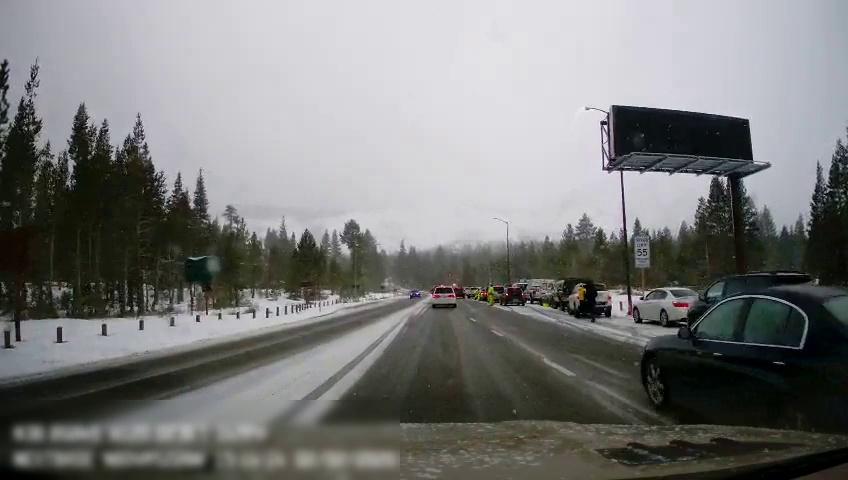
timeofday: Day
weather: Snowy
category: Drivable Space
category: Vehicles | Car
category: Vehicles | Van
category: Vehicles | SUV
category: Vehicles | Car
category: Vehicles | SUV
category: Pedestrians
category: Vehicles | Truck
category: Vehicles | SUV
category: Vehicles | Truck
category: Vehicles | Car
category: Pedestrians
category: Vehicles | Truck
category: Vehicles | Truck
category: Vehicles | SUV
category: Vehicles | SUV
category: Vehicles | Truck
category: Vehicles | SUV
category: Lanes | Alternate Lane
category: Lanes | Current Lane
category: Traffic | Signs